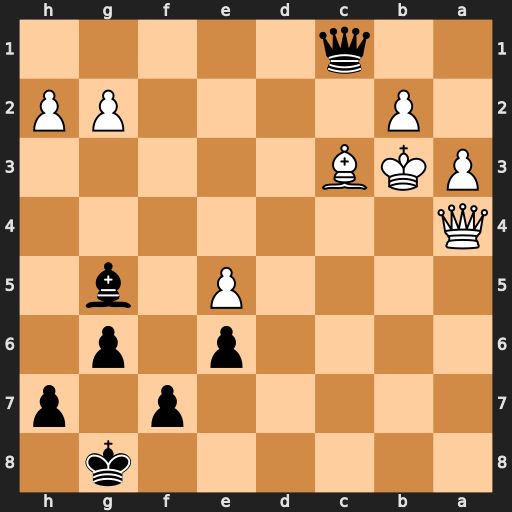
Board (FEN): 6k1/5p1p/4p1p1/4P1b1/Q7/PKB5/1P4PP/2q5
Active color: b
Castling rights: -
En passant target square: -
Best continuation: Qd1+ Ka2 Qxa4